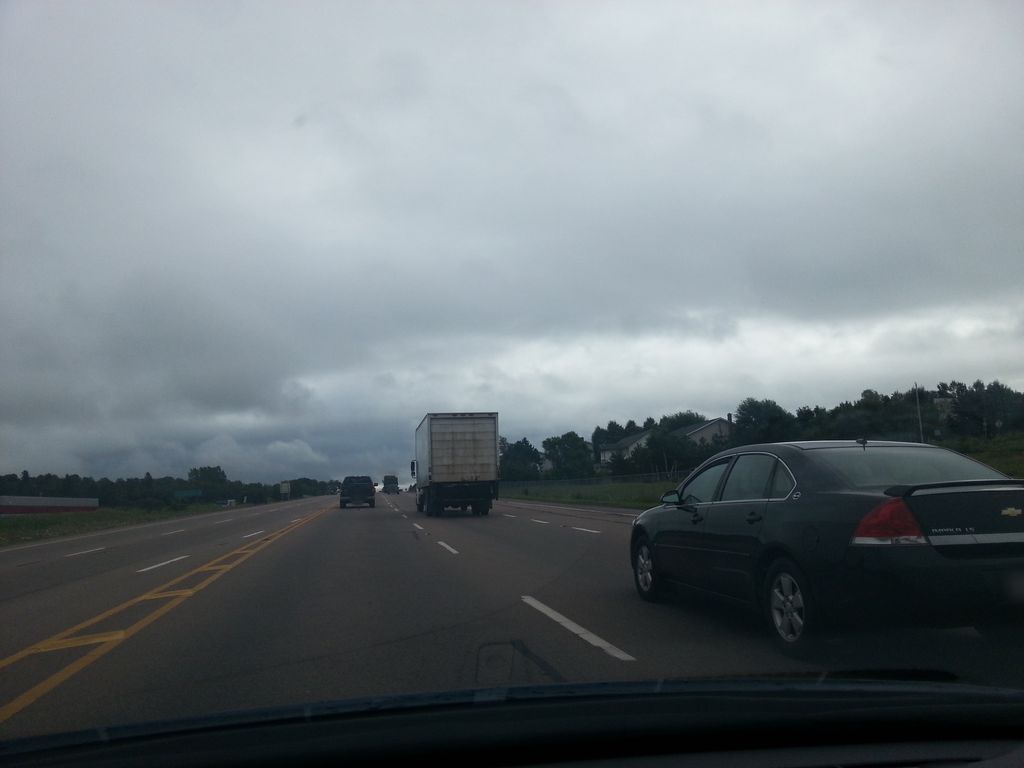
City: charlottetown